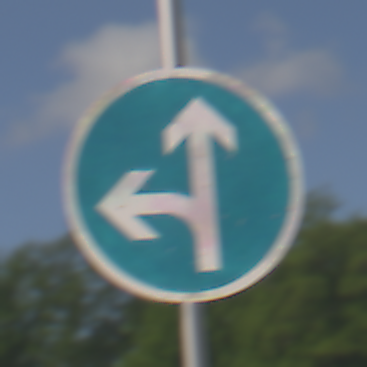
Verkehrszeichen: VorgeschriebeneFahrtrichtungGeradeausOderLinks
Umgebung: Outdoor, RoadRail
Tageszeit: Midday
Wetter: PartlyCloudy
Licht: Natural
Jahreszeit: NotSpecified
Kontrast: HighContrast